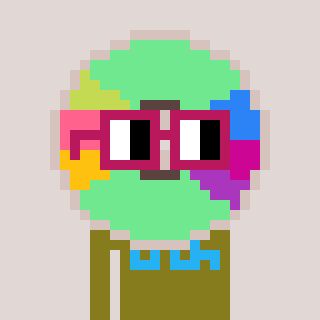
a pixel art character with square dark red glasses, a cd-shaped head and a gunk-colored body on a warm background